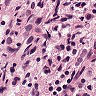
Metastatic tissue present: yes